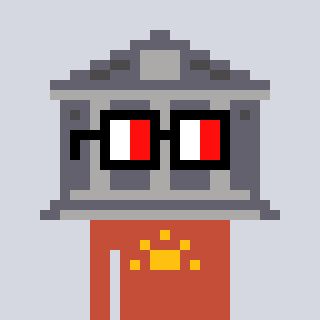
a pixel art character with square glasses with black frames and red eyes, a bank-shaped head and a rust-colored body on a cool background